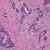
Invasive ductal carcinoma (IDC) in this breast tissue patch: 1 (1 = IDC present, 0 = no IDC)